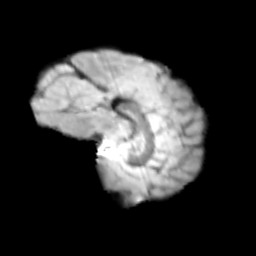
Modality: T2w
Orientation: sagittal
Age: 10
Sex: female
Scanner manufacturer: siemens
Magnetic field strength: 3 T
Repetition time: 3.8 s
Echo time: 0.07 s